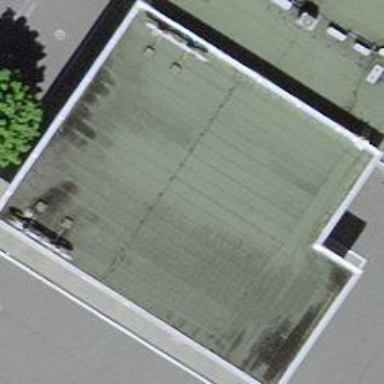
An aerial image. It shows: View of roof of building.